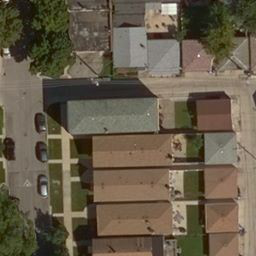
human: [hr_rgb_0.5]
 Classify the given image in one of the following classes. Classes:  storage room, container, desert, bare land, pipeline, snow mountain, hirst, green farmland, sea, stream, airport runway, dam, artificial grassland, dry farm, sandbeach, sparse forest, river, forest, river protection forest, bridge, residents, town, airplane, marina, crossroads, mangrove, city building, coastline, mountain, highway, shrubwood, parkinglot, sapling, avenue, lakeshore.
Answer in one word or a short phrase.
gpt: residents